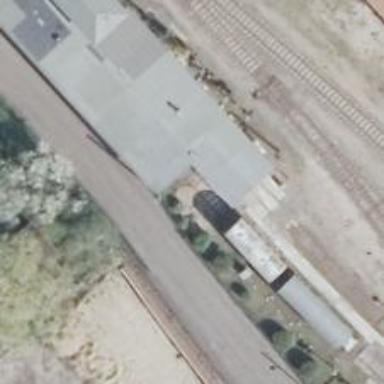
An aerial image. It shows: Railway signal positioned in the track.